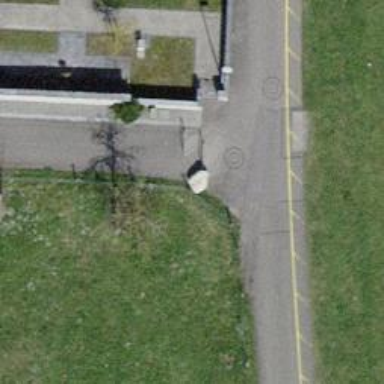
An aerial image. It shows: Cycle barrier.